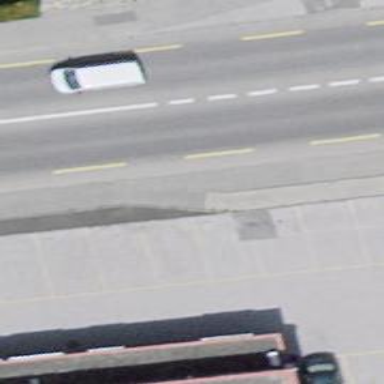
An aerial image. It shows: Sidewalk.